Question: How do I go about creating what I describe below?
First, here is the basic look of my GUI:

When I click on 'Add New Account' I want to have the GUI pop up a small window where the user can enter log-in credentials. I would need this information to be passed back into the main GUI, so I am lost as how to approach this.
The same goes for 'Preferences' or 'Remove Account'. How do I go about creating a "GUI Overlay" of sorts. Sorry, I can't figure out the correct terminology for the effect I am looking for.
I wanted to attempt to use 'JOptionPane''s, but after some research this seemed like it was not the route to be taking.
I was also toying with the idea of creating a new 'JFrame' when the action was preformed. How should this be approached?
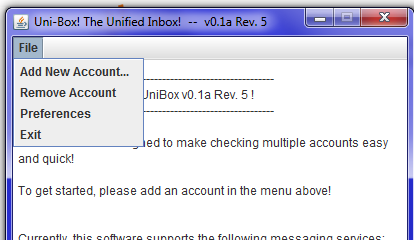
Answer: Start by using dialogs over frames. Dialogs are designed to gather small pieces of information from the user.
I would create a separate component for each operation you want to perform. Within these components I would provide setters and getters to allow you to gain access to the information managed by the component.
From there I would either use a 'JOptionPane' or 'JDialog' to display the component to the user. The reason for using one over the other for me comes down to begin able to control the action buttons ('Okay' and 'Cancel' for example). For something like the login dialog, I want to restrict the user from begin able to hit the 'Login' button until they've provided enough information to make the attempt.
The basic follow would be something like this...
'''
LoginDialog dialog = new LoginDialog(SwingUtilities.getWindowAncestor(this)); // this is a reference any valid Component
dialog.setModal(true); // I would have already done this internally to the LoginDialog class...
dialog.setVisible(true); // A modal dialog will block at this point until the window is closed
if (dialog.isSuccessfulLogin()) {
login = dialog.getLogin(); // Login is a simple class containing the login information...
}
'''
The 'LoginDialog' might look something like this...
'''
public class LoginDialog extends JDialog {
private LoginPanel loginPane;
public LoginDialog(Window wnd) {
super(wnd);
setModal(true);
loginPane = new LoginPanel();
setLayout(new BorderLayout());
add(loginPane);
// Typically, I create another panel and add the buttons I want to use to it.
// These buttons would call dispose once they've completed there work
}
public Login getLogin() {
return loginPane.getLogin();
}
public boolean isSuccessfulLogin() {
return loginPane.isSuccessfulLogin();
}
}
'''
The dialog is simply acting as proxy/container for the login pane.
This is, of course an overview, you will need to fill in the blanks ;)
Now, if you don't want to go to the trouble of creating your own dialog, you can take advantage of the <URL> instead.
'''
LoginPanel loginPane = new LoginPanel();
int option = JOptionPane.showOptionDialog(
this, // A reference to the parent component
loginPane,
"Login", // Title
JOptionPane.YES_NO_OPTION,
JOptionPane.QUESTION_MESSAGE,
null, // You can supply your own icon it if you want
new Object[]{"Login", "Cancel"}, // The available options to the user
"Login" // The "initial" option
);
if (option == 0) {
// Attempt login...
}
'''